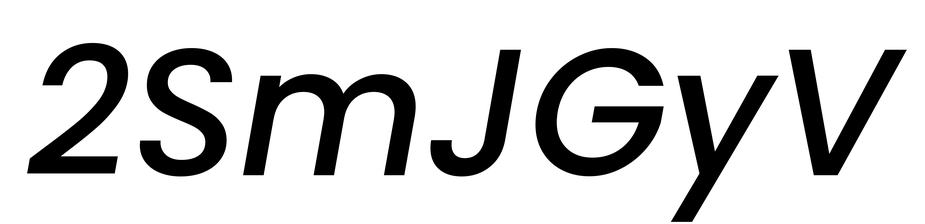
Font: Poppins-MediumItalic